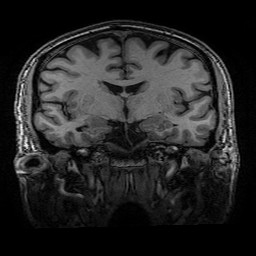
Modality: T1w
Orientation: sagittal
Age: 61
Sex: male
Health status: healthy
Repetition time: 2.53 s
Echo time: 0.0034 s